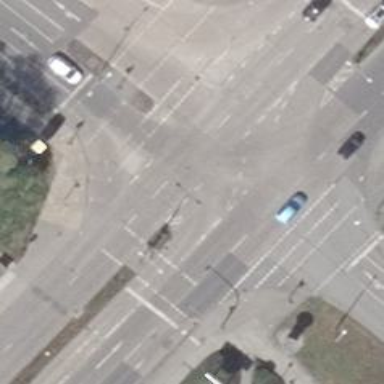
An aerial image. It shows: Traffic signals at road crossing.